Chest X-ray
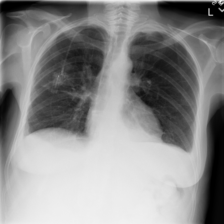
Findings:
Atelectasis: positive
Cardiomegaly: negative
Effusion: positive
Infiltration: negative
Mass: positive
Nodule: negative
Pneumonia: negative
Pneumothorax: negative
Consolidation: negative
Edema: negative
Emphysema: negative
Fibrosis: negative
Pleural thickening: negative
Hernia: negative